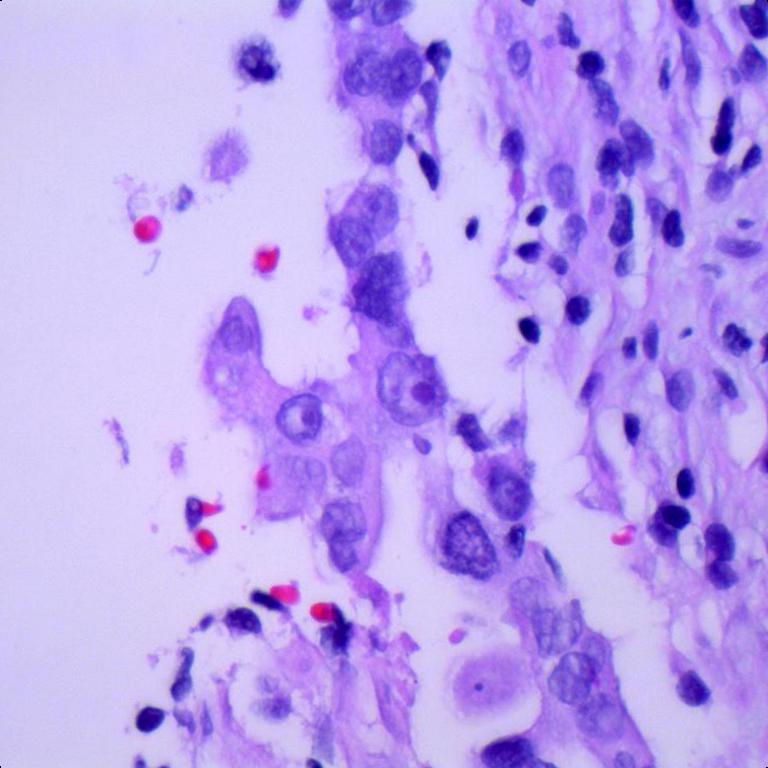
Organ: lung
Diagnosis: adenocarcinomas